Question: Hi
I have a weird question.
I have a legacy VB6 application which I am maintaining. I am using ActiveReports control to print reports from this app. we are using this application since years, but when one of our clients upgrade his windows with Windows 8, he notice that the Printer button disappear from Print Dialog box. I am including the pictures of dialog in windows XP and windows 8 environment.
Please note this is fine in Windows 7 environment.
Any advice would be highly appreciated.
Heaps of thanks in advance.
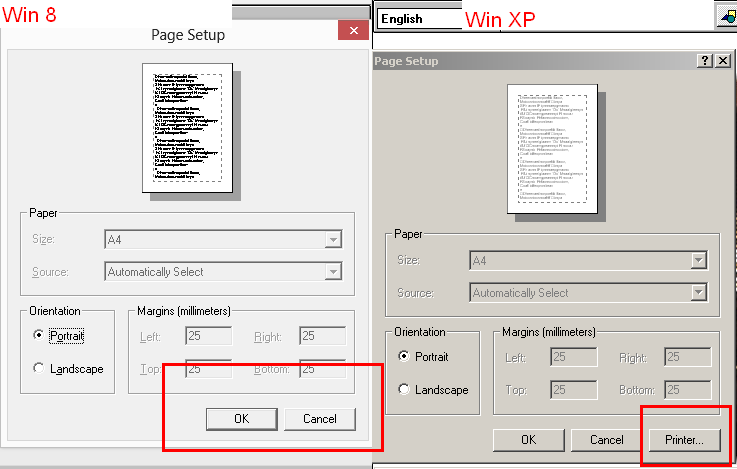
Answer: That is a dialog controlled by the operating system and not ActiveReports (technically it could disabled the printer button it does not, as you can see in Win7). That button only appears when there is more than one printer installed. So my guess is the Win8 box has one printer and win7 has more than one.